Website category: auto
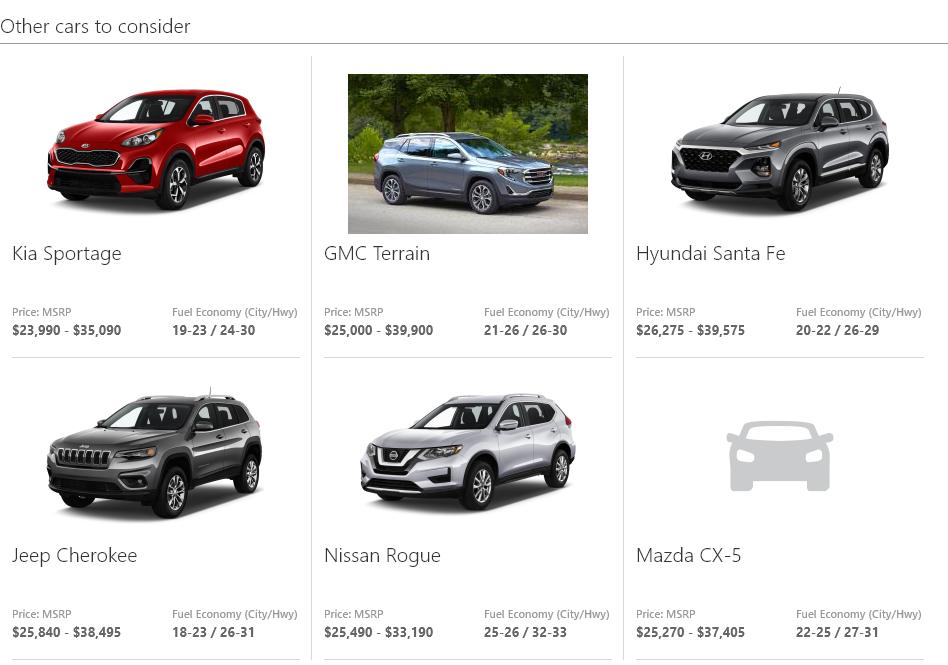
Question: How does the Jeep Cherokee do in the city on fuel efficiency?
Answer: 18-23

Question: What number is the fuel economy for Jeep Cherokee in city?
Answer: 18-23

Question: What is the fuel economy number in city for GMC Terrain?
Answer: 21-26

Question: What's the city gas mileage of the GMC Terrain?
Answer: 21-26

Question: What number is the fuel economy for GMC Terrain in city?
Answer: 21-26

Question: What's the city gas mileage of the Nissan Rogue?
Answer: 25-26

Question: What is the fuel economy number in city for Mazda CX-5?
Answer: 22-25

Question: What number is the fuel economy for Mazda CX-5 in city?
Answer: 22-25

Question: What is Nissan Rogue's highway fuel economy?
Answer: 32-33

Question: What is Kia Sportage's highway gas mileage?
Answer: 24-30

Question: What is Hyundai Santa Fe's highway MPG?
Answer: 26-29

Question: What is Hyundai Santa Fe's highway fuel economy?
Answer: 26-29

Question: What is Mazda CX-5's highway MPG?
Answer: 27-31

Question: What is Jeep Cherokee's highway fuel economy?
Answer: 26-31

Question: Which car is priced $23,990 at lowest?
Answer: Kia Sportage

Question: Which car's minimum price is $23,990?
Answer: Kia Sportage

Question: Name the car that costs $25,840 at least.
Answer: Jeep Cherokee

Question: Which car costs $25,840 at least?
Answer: Jeep Cherokee

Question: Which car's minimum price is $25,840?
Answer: Jeep Cherokee

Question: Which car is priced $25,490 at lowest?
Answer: Nissan Rogue

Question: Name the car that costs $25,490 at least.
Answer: Nissan Rogue

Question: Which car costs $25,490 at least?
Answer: Nissan Rogue

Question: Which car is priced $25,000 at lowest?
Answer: GMC Terrain

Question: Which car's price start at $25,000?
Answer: GMC Terrain

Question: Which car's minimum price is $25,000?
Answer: GMC Terrain

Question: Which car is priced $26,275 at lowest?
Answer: Hyundai Santa Fe

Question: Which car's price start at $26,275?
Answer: Hyundai Santa Fe

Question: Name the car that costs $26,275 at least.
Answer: Hyundai Santa Fe

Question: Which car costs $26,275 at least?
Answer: Hyundai Santa Fe

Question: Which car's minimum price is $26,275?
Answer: Hyundai Santa Fe

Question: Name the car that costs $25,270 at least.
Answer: Mazda CX-5

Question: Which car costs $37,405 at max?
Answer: Mazda CX-5

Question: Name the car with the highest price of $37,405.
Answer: Mazda CX-5

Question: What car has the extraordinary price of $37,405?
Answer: Mazda CX-5

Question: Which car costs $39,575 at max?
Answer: Hyundai Santa Fe

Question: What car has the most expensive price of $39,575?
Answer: Hyundai Santa Fe

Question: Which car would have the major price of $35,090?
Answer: Kia Sportage

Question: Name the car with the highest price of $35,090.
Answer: Kia Sportage

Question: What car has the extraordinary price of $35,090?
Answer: Kia Sportage

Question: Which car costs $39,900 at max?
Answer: GMC Terrain

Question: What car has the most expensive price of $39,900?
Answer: GMC Terrain

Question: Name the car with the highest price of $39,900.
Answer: GMC Terrain

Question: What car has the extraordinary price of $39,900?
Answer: GMC Terrain

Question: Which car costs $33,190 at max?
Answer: Nissan Rogue

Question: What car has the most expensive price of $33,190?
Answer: Nissan Rogue

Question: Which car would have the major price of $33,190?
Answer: Nissan Rogue

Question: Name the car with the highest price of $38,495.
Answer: Jeep Cherokee

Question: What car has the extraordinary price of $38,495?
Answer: Jeep Cherokee

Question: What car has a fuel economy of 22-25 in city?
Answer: Mazda CX-5

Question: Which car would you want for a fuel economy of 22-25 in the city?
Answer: Mazda CX-5

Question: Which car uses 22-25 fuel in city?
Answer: Mazda CX-5

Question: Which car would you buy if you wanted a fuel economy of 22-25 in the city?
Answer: Mazda CX-5

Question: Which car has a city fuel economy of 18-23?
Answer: Jeep Cherokee

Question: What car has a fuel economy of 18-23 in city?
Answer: Jeep Cherokee

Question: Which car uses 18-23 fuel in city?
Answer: Jeep Cherokee

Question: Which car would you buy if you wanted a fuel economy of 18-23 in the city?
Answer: Jeep Cherokee

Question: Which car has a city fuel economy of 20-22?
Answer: Hyundai Santa Fe

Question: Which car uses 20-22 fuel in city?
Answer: Hyundai Santa Fe

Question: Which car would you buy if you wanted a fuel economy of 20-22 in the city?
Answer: Hyundai Santa Fe

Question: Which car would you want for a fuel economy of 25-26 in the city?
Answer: Nissan Rogue

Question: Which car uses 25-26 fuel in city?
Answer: Nissan Rogue

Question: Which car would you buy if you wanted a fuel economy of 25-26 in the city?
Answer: Nissan Rogue

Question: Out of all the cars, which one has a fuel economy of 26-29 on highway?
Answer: Hyundai Santa Fe

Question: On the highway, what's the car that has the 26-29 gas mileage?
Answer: Hyundai Santa Fe